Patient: sex F, age 66
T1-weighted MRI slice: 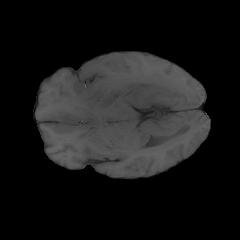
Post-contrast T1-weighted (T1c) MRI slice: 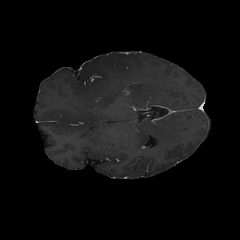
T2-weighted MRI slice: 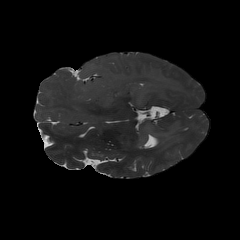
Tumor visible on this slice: yes
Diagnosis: Astrocytoma, IDH-wildtype
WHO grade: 2